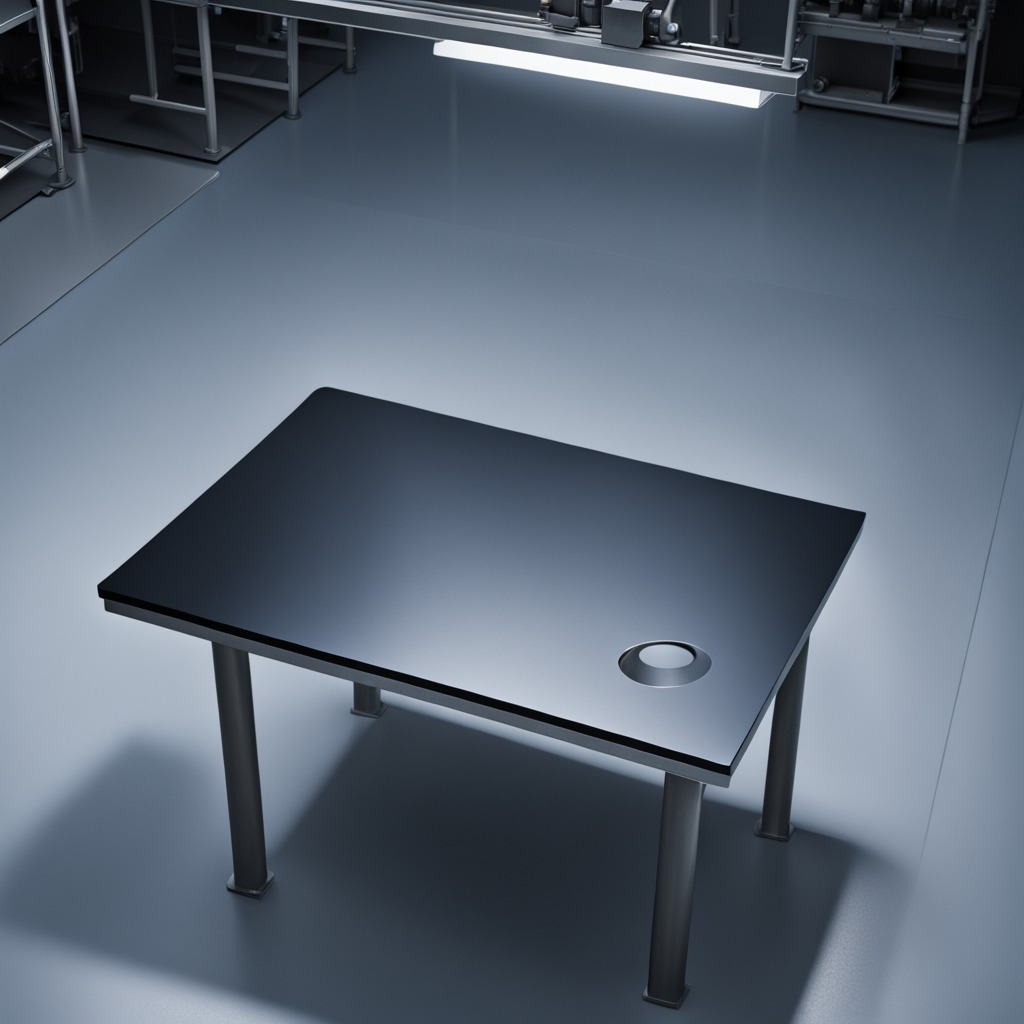
A flat metal washer is lying on the tabletop in the evening.